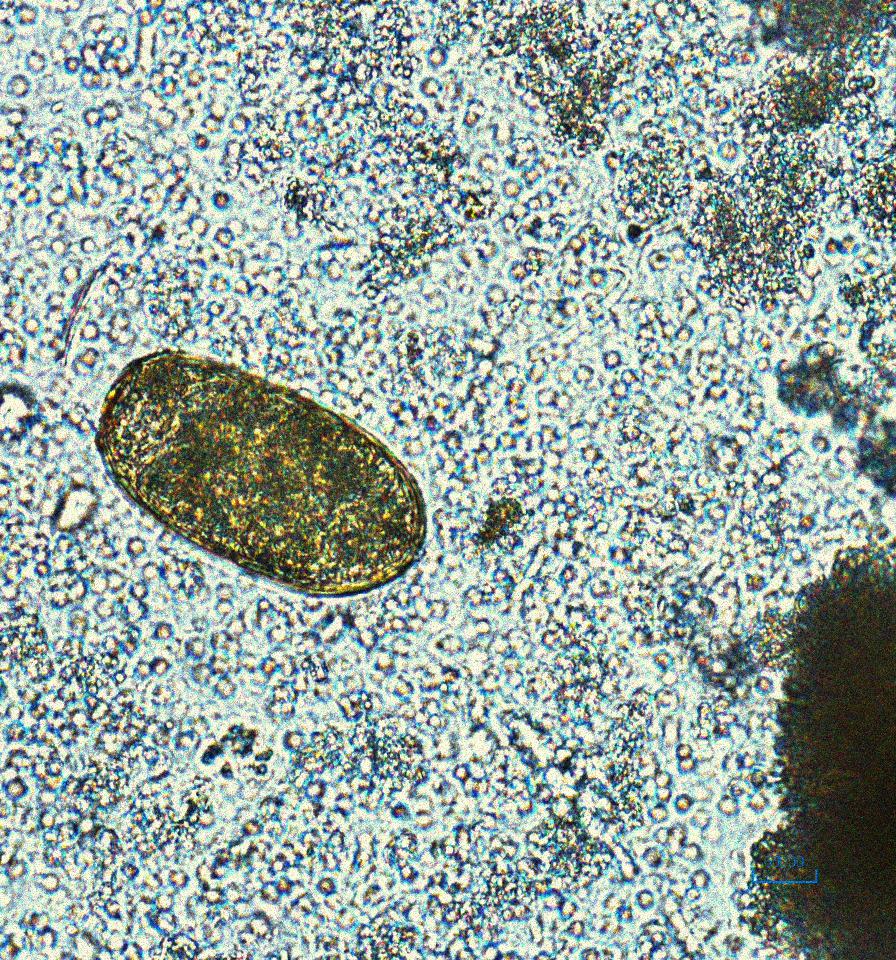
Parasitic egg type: Paragonimus spp